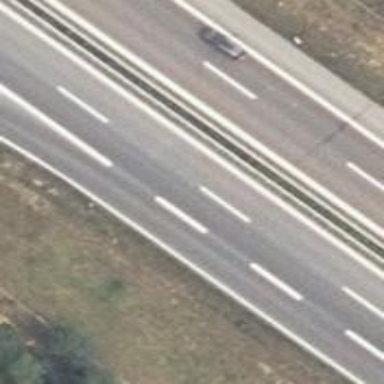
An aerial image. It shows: Asphalt motorway.